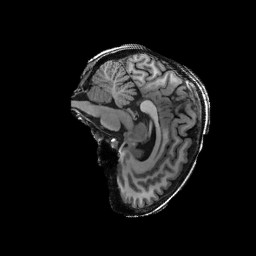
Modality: T1w
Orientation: sagittal
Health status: ill
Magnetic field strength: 3 T